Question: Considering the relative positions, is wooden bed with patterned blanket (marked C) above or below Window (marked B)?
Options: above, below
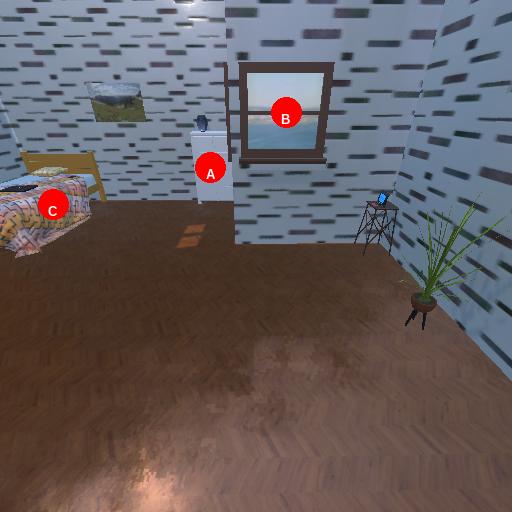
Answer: above